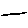
Label: line